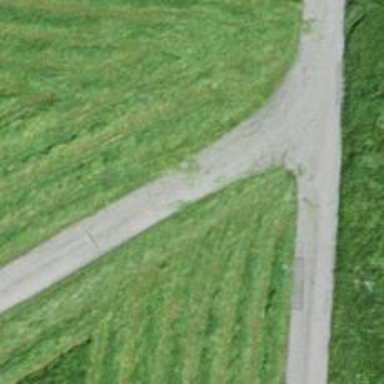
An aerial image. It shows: Well-maintained track road with grade 1 tracktype.